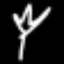
Label: fork